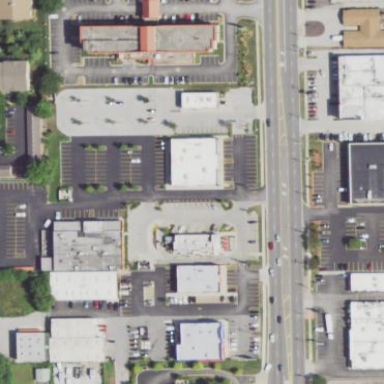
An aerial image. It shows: Retail area.